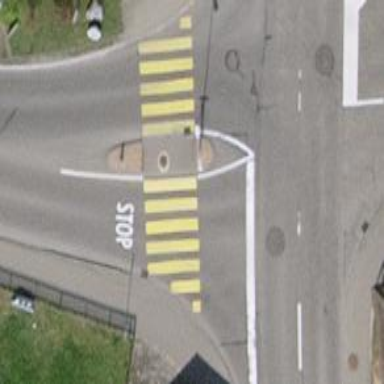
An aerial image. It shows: Uncontrolled zebra crossing with central island.